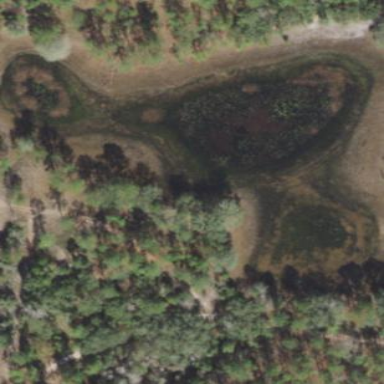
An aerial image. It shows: Pond with natural water.